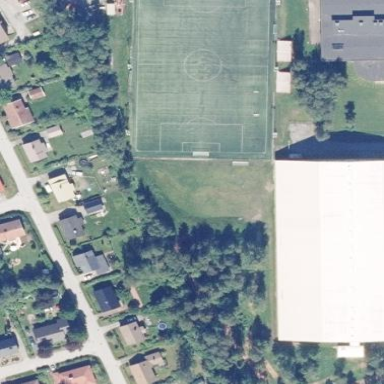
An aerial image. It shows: Soccer pitch for leisureland activities.